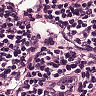
Metastatic tissue present: no